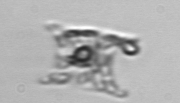
Label: Eucampia